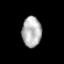
Tissue: prostate
Cell type: T cells
Senescence score: 0.3167
Nuclear area (px): 577
Mean DAPI intensity: 179.276